Question: I've managed to lurk around and find a good class which offers to substitute 'JTable(Object[][] data, Object[] columnNames)' with 'RowTableModel(List<T> modelData, List<String> columnNames)' instead which is great as it allows me to dynamic add my Student data directly from my students.ser file.
After spending God knows how long, I haven't been able to fix a strange issue. The table is displaying everything properly except the data inside itself.
---
This is the current result:

Obviously those empty rows are the number of Student that I have(5 in this case), however none of the data is printed.
My thought is that I need to assign a specific Student field to each column, Eg. For row Name I assign Student.getName()
---
If you would like to check out <URL>
Here is the documented class methods/constructors that I've used:
'''
/**
* Constructs a <code>RowTableModel</code> with initial data and
* customized column names.
*
* Each item in the <code>modelData</code> List must also be a List Object
* containing items for each column of the row.
*
* Each column's name will be taken from the <code>columnNames</code>
* List and the number of colums is determined by thenumber of items
* in the <code>columnNames</code> List.
*
* Sub classes creating a model using this constructor must make sure
* to invoke the setRowClass() method.
*
* @param modelData the data of the table
* @param columnNames <code>List</code> containing the names
* of the new columns
*/
protected RowTableModel(List<T> modelData, List<String> columnNames)
{
setDataAndColumnNames(modelData, columnNames);
}
'''
'''
/**
* Reset the data and column names of the model.
*
* A fireTableStructureChanged event will be generated.
*
* @param modelData the data of the table
* @param columnNames <code>List</code> containing the names
* of the new columns
*/
protected void setDataAndColumnNames(List<T> modelData, List<String> columnNames)
{
this.modelData = modelData;
this.columnNames = columnNames;
columnClasses = new Class[getColumnCount()];
isColumnEditable = new Boolean[getColumnCount()];
fireTableStructureChanged();
}
'''
---
'''
@Override
public Object getValueAt(int row, int col) {
Student myStudent = getRow(row);
switch(col){
case 1: return students.get(row).getTeacherId();
case 2: return students.get(row).getId();
case 3: return students.get(row).getName();
case 4: return students.get(row).getSurname();
case 5: return students.get(row).getEmail();
case 6: return students.get(row).getDateOfBirth();
case 7: return students.get(row).getTel();
case 8: return students.get(row).getCourse();
case 9: return students.get(row).isOOP();
case 10: return students.get(row).getYearOfMembership();
case 11: return students.get(row).hasConsent();
default: return null;
}
}
'''
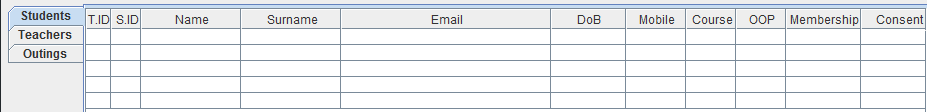
Answer: > it seems I didn't quite grasp the whole thing
It may take a while but I have to ask why doesn't your code look anything like the code in the example? Where in the example do I reference a 2Dimensional Array?
All you are trying to do is display a 'Student' object instead of a 'JButton' object. So basically all you need to do is change all references of JButton to Student and then fill out the properties for the Student.
So once again I ask, where is the code that shows how you extended the RowTableModel? What part of the getValueAt() method do you not understand?
The code from the example is:
'''
@Override
public Object getValueAt(int row, int column)
{
JButton button = getRow(row);
switch (column)
{
case 0: return button.getText();
case 1: return button.getToolTipText();
case 2: return button.isEnabled();
case 3: return button.isVisible();
default: return null;
}
}
'''
You are not storing JButton objects in the model so you change the code for your Student Object. Something like:
'''
@Override
public Object getValueAt(int row, int column)
{
Student student = getRow(row);
switch (column)
{
case 0: return student.getTeacherId();
case 1: return student.getId();
case 2: return ...;
case 3: return ...;
default: return null;
}
}
'''
We are not mind readers. We don't know what is confusing you. If you don't ask a specific question then how do you expect us to help? That is why you post you code so we can better understand what you are trying to do or have done.